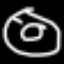
Label: donut